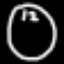
Label: clock